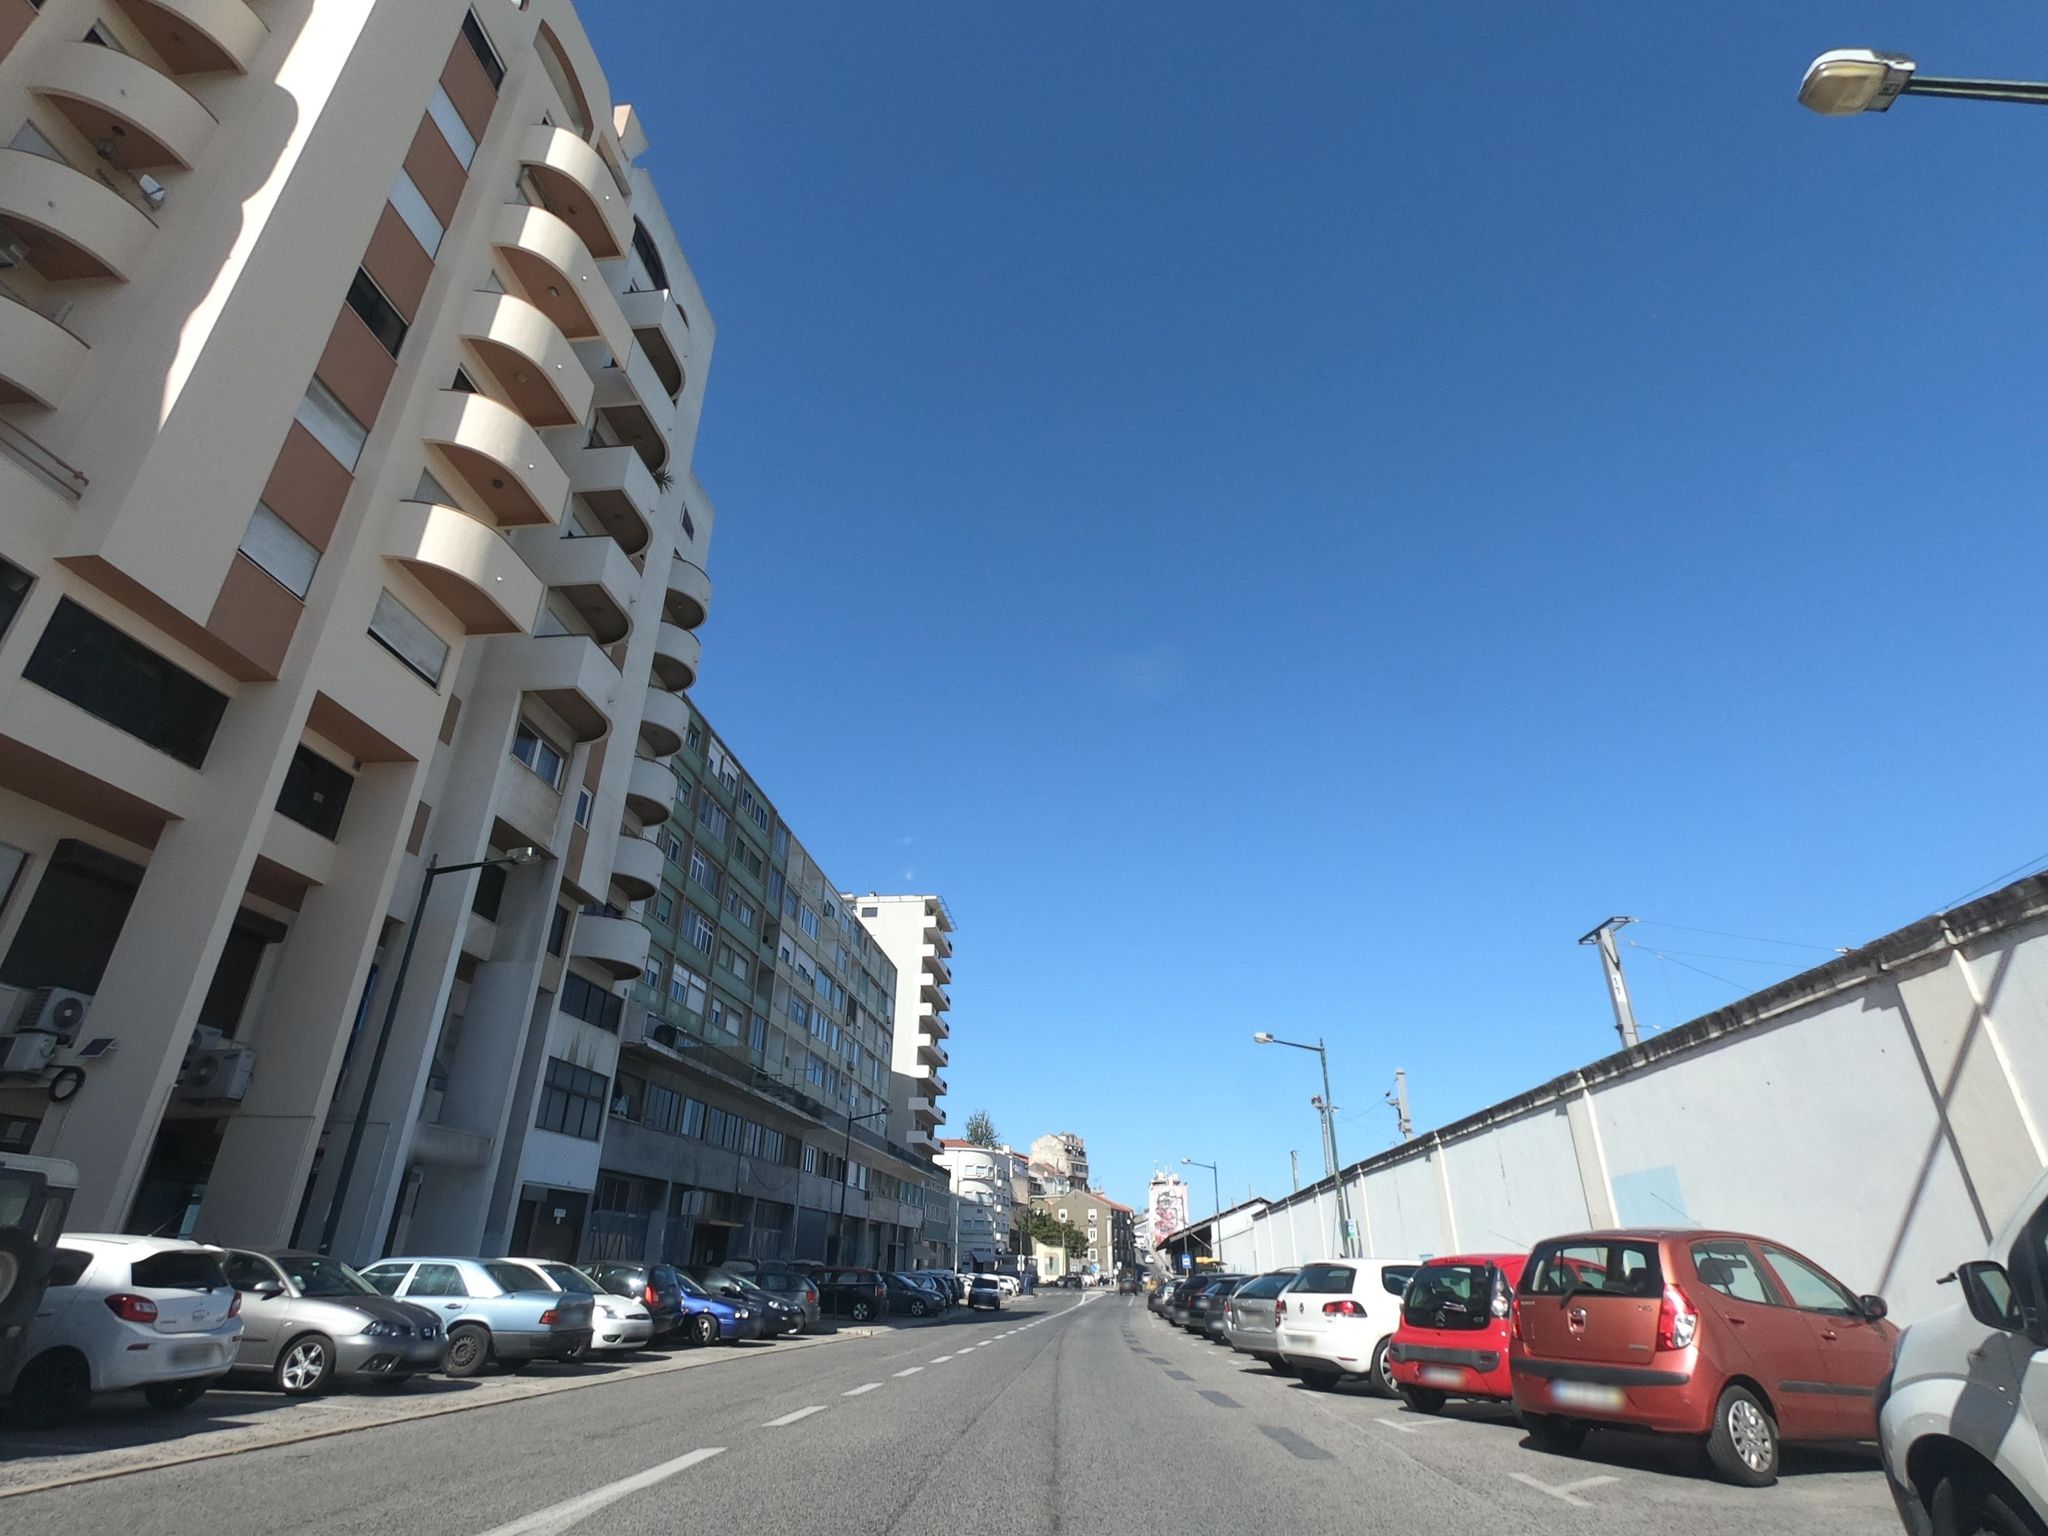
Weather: clear
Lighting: day
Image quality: good
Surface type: driving surface
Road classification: tertiary
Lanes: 2
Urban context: urban centre
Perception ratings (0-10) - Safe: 3.56, Lively: 8.27, Beautiful: 3.31, Boring: 4.06, Depressing: 4.72, Wealthy: 8.81